Question: I am playing with LibGDX and trying to set up a simple board game.
'''
public void show() {
width = Gdx.graphics.getWidth();
height = Gdx.graphics.getHeight();
viewport = new FitViewport(STAGE_WIDTH, STAGE_HEIGHT);
stage = new Stage(viewport);
sceneBoard = new GridSceneBoard(10, 30, GridBoardCell.Type.CHECKERED);
rootTable = new Table();
rootTable.setFillParent(true);
sceneBoard.setFillParent(true);
rootTable.add(sceneBoard);
stage.addActor(rootTable);
Gdx.input.setInputProcessor(stage);
}
'''
a 'GridSceneBoard' extends a Table to conveniently make a grid of images like a chess board. The render method is as follows:
'''
public void render(float delta) {
// Set black background.
Gdx.gl.glClearColor(0, 0, 0, 1);
Gdx.gl.glClear(GL20.GL_COLOR_BUFFER_BIT);
// Uncomment for table lines during debugging.
rootTable.debug();
sceneBoard.debug();
Table.drawDebug(stage);
stage.act(Gdx.graphics.getDeltaTime());
stage.draw();
}
'''
I want to nest the tables for better UI layout (eventually), but when I run the code I get:

I've read TableLayout's documentation as well as LibGDX's scene2d.ui documentation, what am I doing wrong? I am using LibGDX 1.0.
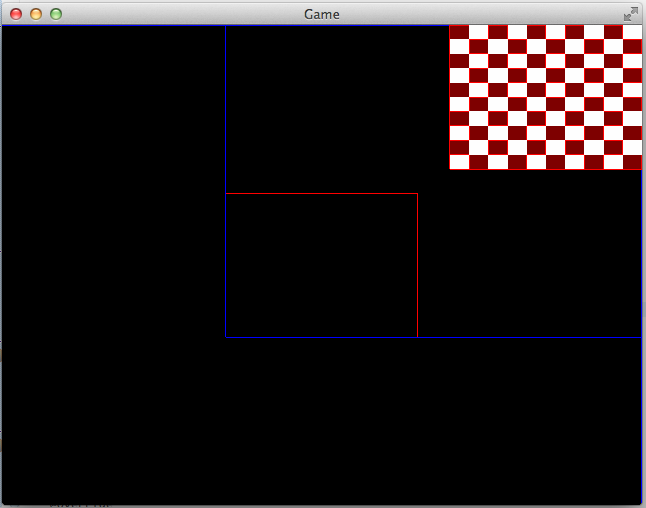
Answer: Its very clear the documentation [1] that
> Normally a widget's size is set by its parent and setFillParent must not be used. setFillParent is for convenience only when the widget's parent does not set the size of its children (such as the stage).
So, I basically should never have 'sceneBoard.setFillParent(true)'. Only the root table should fill its parent.
<URL>